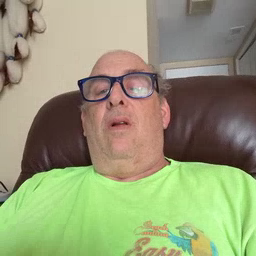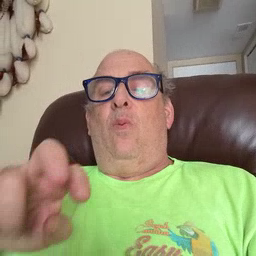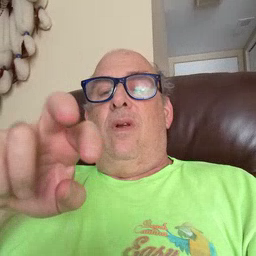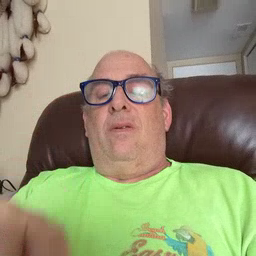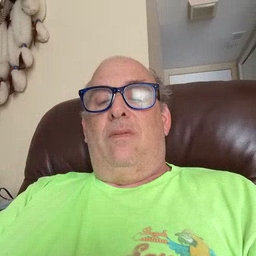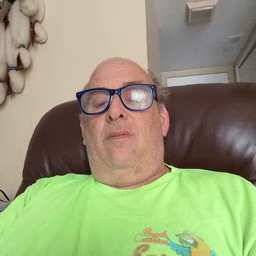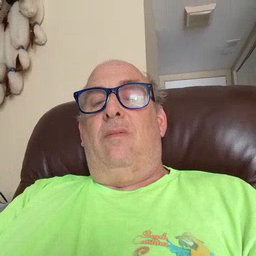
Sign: ride